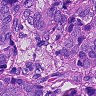
Metastatic tissue present: yes